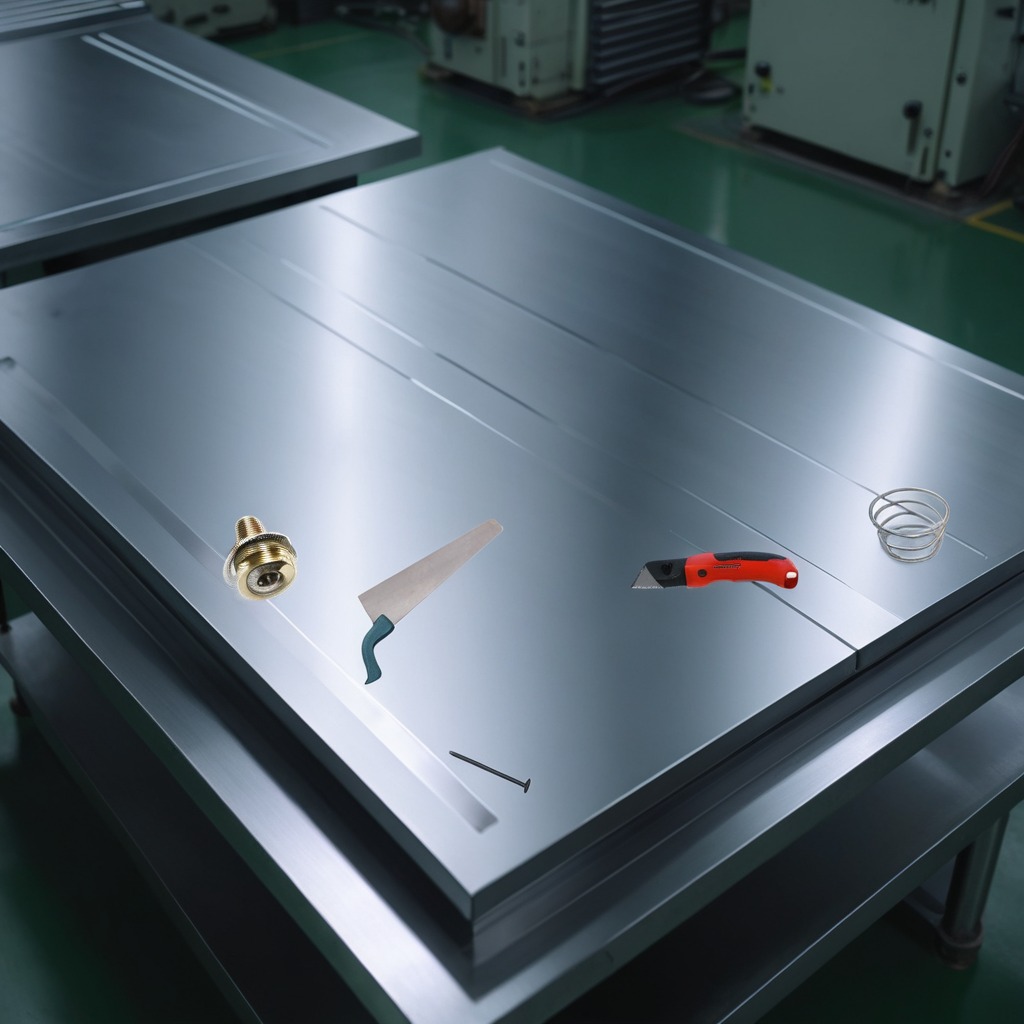
A utility knife, an iron nail, a coiled metal spring, and a handheld metal saw are lying on a metal table in a machine shop under fluorescent lights.